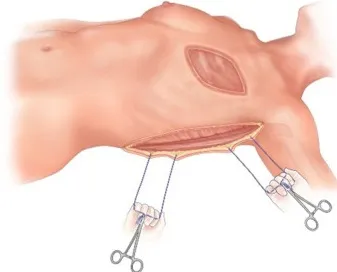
(B) Retractors are utilized to pull the tissue aside, revealing the lateral border of the LD muscle. A dissection is made beneath this border.
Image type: medical_photograph (other_medical_photograph)